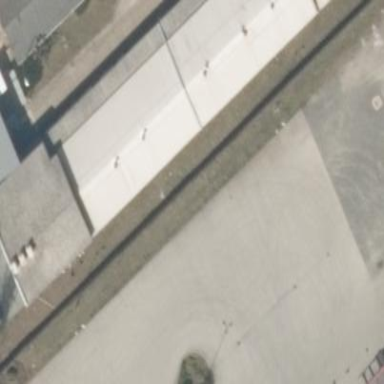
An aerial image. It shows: Industrial building.